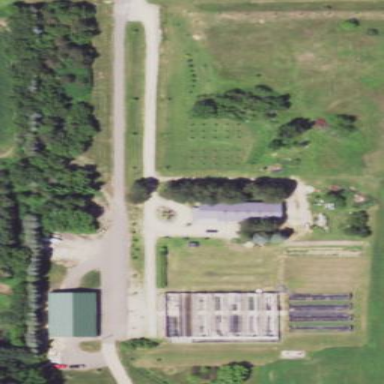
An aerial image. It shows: Farmyard area.